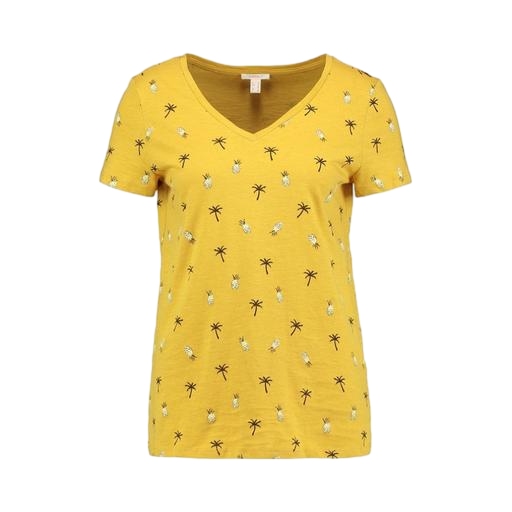
printed t-shirt, blue plus size printed t-shirt only macy, yellow iconic women's round neck t-shirt, white background